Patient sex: F
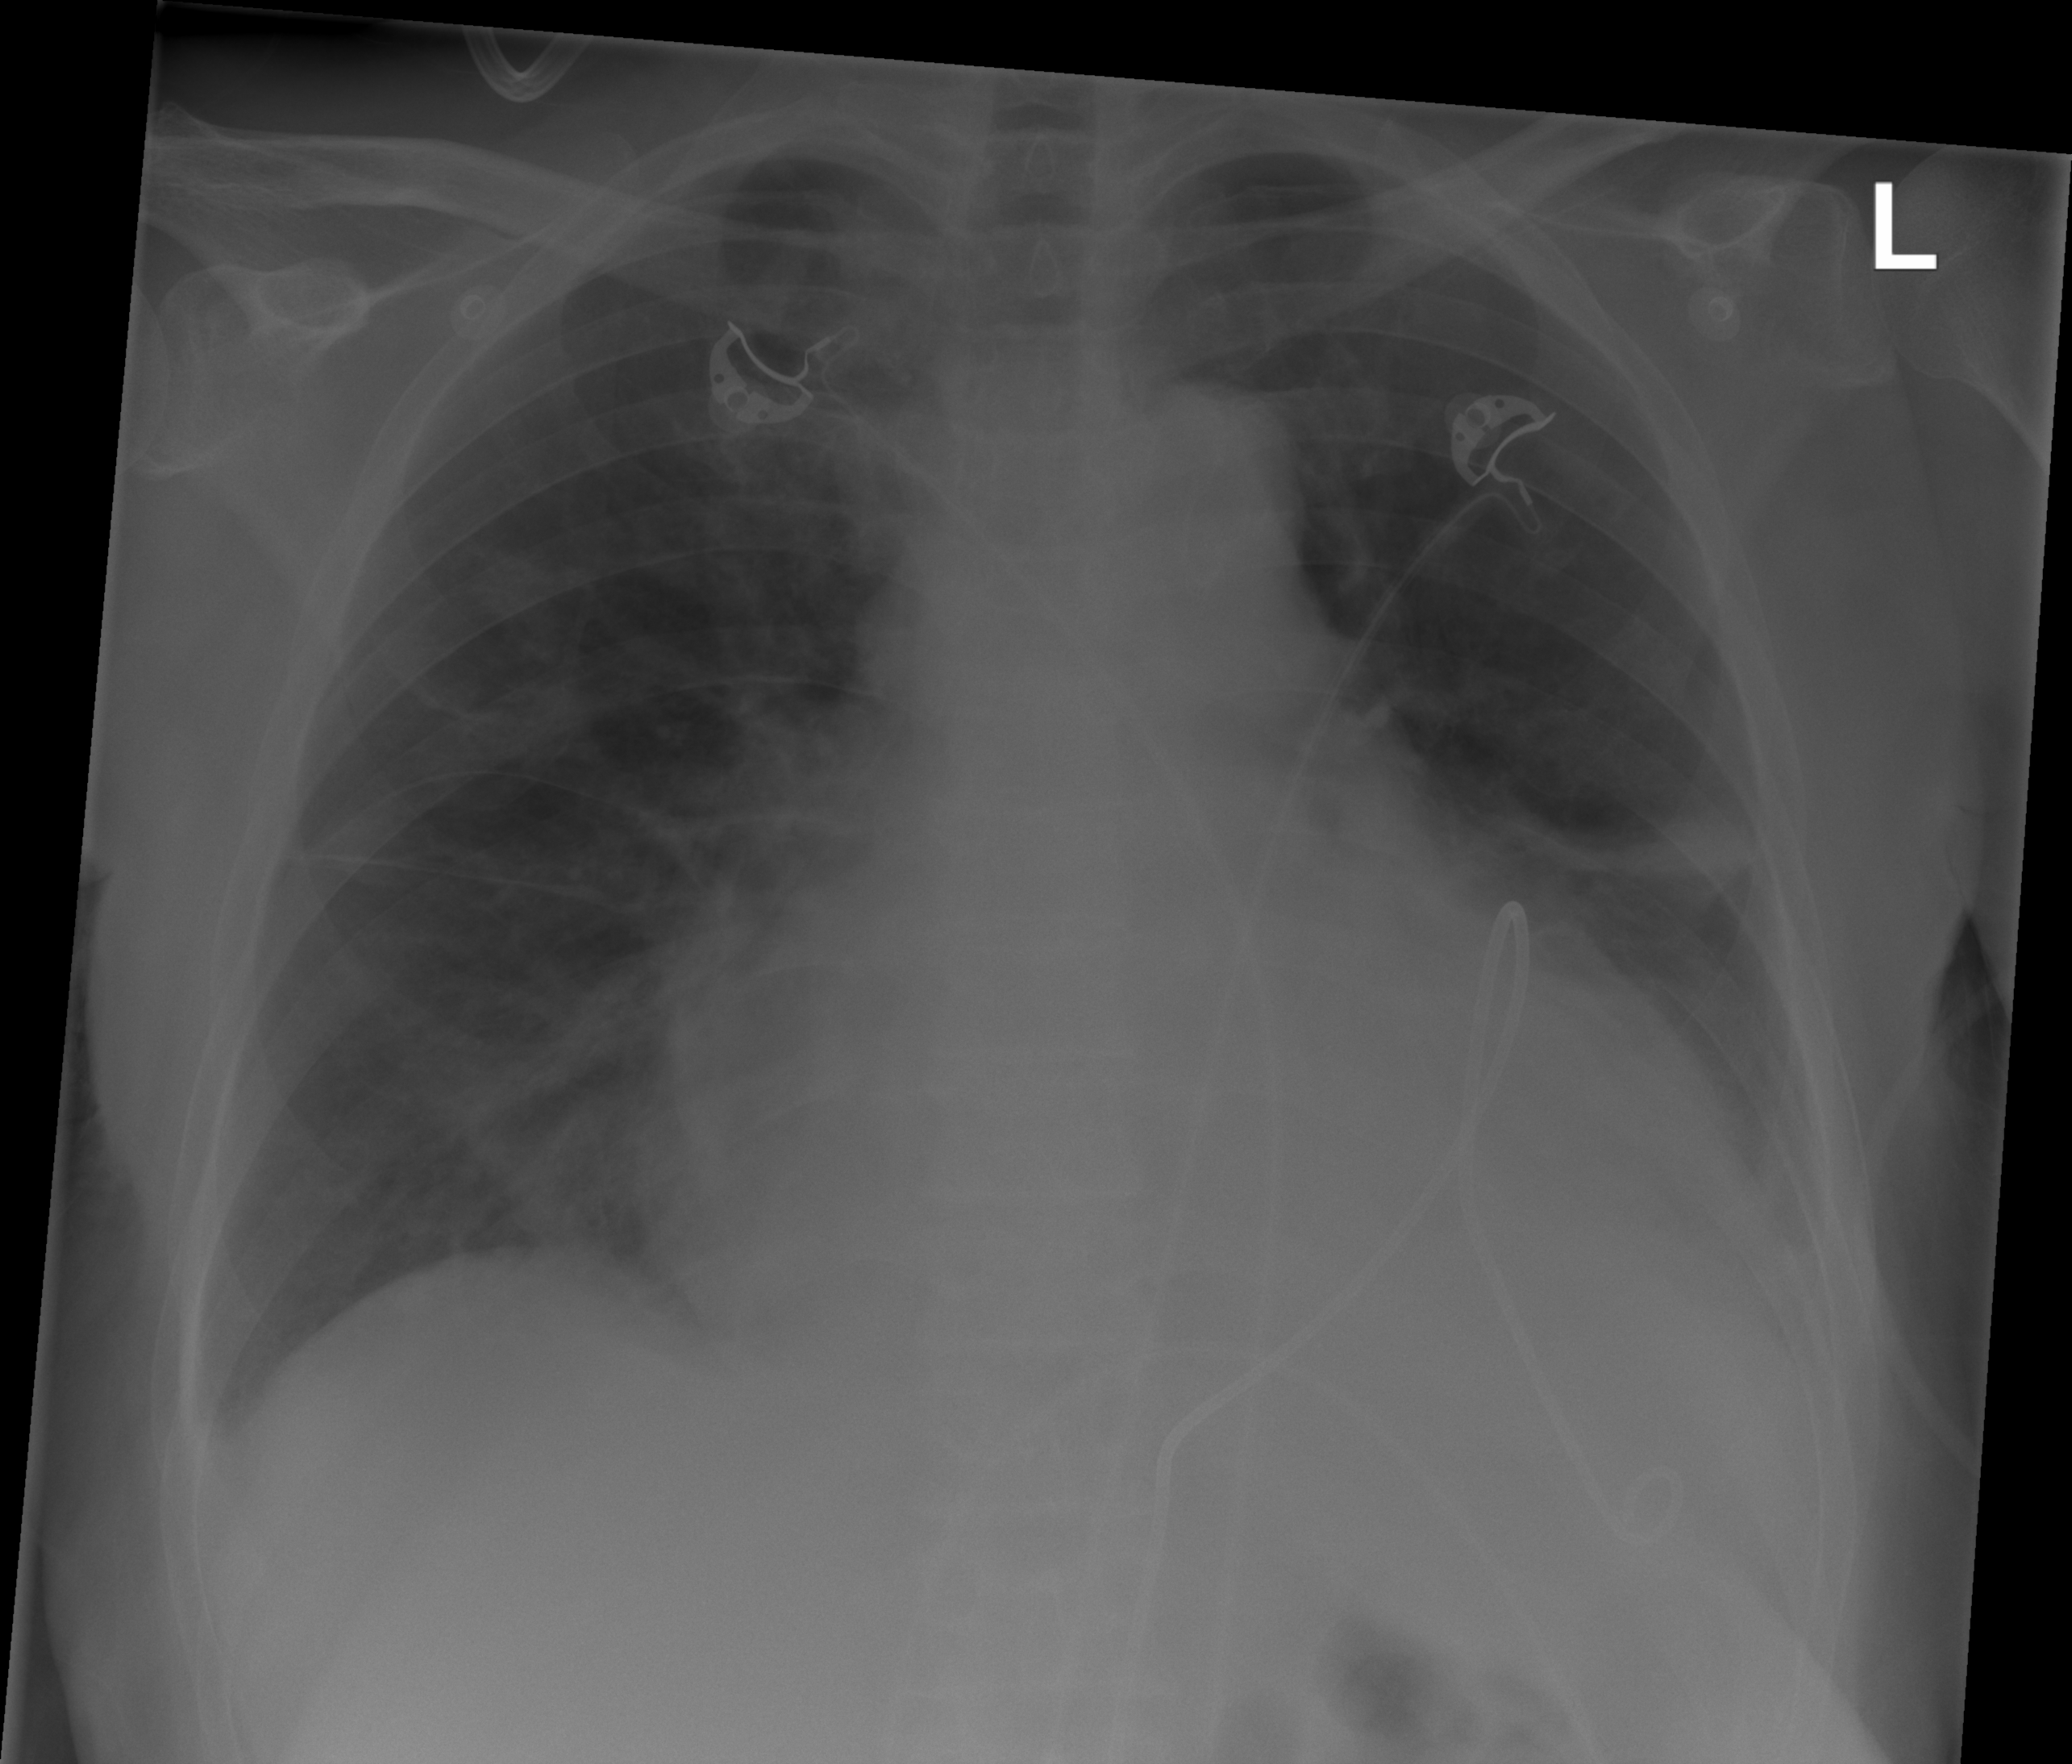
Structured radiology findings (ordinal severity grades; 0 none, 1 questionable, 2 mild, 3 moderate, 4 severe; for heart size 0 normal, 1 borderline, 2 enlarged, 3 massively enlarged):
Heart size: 3
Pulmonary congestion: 2
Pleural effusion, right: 1
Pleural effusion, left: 2
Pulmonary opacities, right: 0
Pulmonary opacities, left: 0
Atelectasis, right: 0
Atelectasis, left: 2